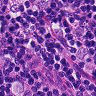
Metastatic tissue present: yes